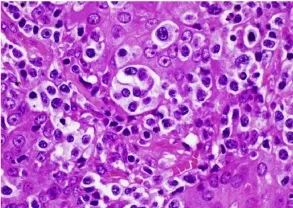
Pathological features of lung tissues from the surgical lung biopsy. X 60 magnification. Showed HEV and pale/clear cells similar to findings of the cervical lymph node.
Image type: pathology (h&e)